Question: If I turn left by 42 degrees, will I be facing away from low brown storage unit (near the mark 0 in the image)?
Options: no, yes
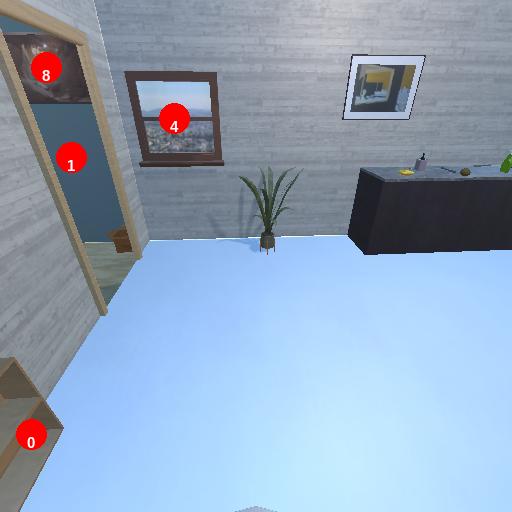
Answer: no